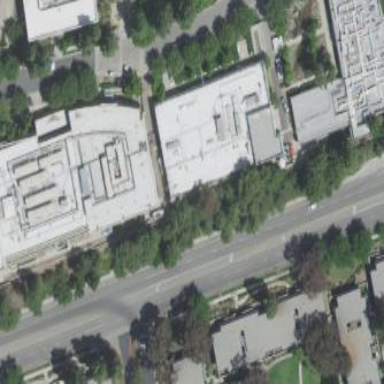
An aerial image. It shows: Office building.